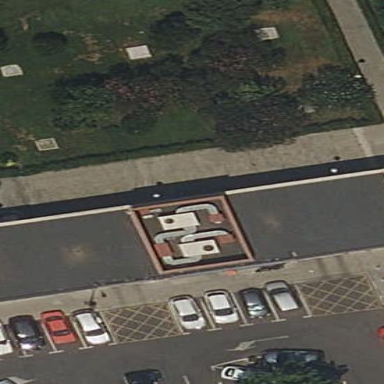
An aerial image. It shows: Commercial building.